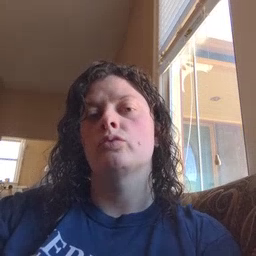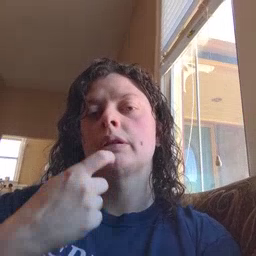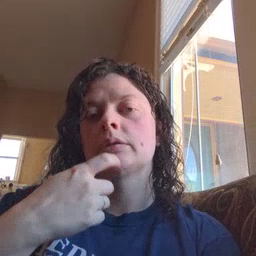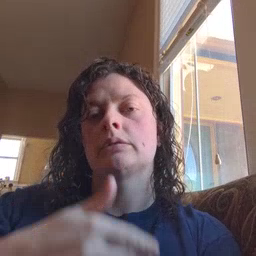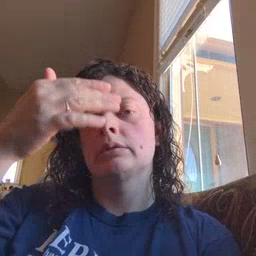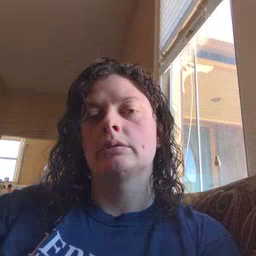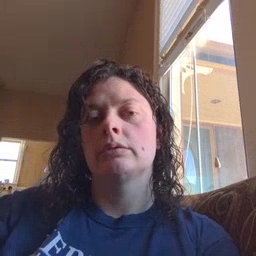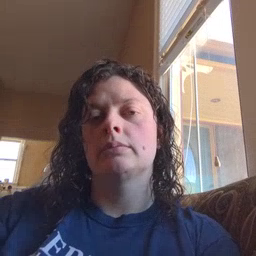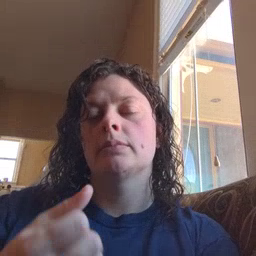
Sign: glasswindow